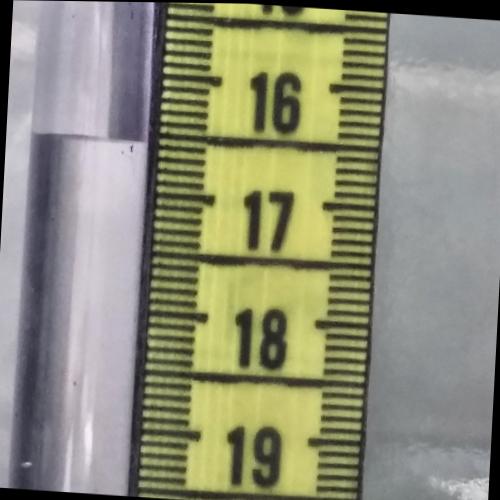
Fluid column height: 16.6 cm